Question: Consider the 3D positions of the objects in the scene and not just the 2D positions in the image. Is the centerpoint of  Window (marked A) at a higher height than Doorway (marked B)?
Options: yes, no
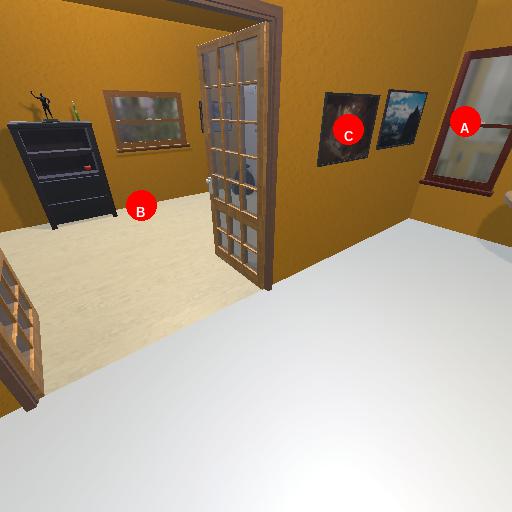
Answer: yes